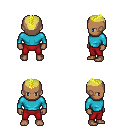
a pixel art fantasy rpg character, male body template, human, dark skin, teal long-sleeve shirt, red pants, gold short mohawk hairstyle, four views (front, back, left, right), 2x2 character sprite sheet, small pixel art, hard edges, no anti-aliasing